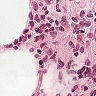
Metastatic tissue present: no